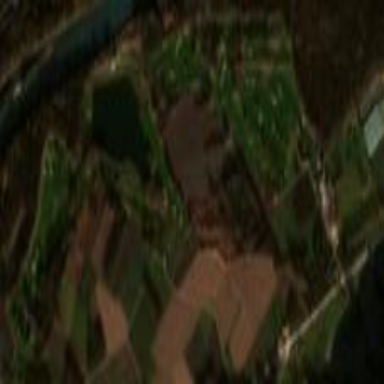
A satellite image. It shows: Golf course.